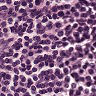
Metastatic tissue present: no